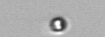
Label: nanoplankton_mix